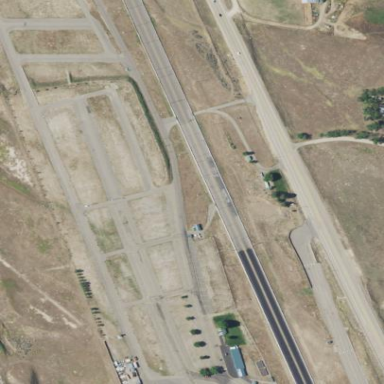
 from high school teams to professional competitors at events like the Nightfire Nationals."